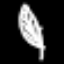
Label: leaf